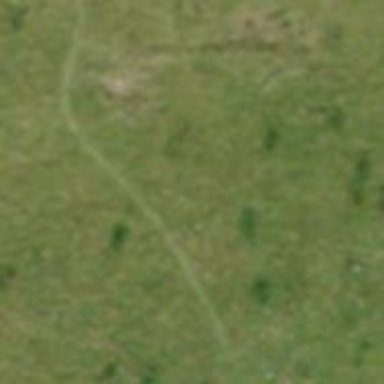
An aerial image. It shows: Path covered with grass.